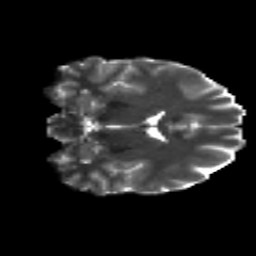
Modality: T2w
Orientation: coronal
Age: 22
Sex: male
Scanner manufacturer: siemens
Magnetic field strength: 3 T
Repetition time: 8.8 s
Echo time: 0.085 s